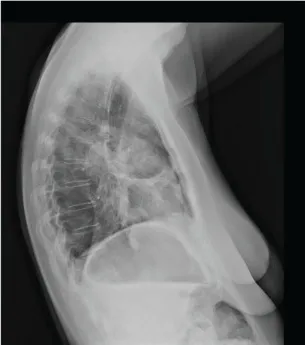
(A, B) Radiological evidence of "air-filled" cavitation.
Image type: radiology (x_ray)